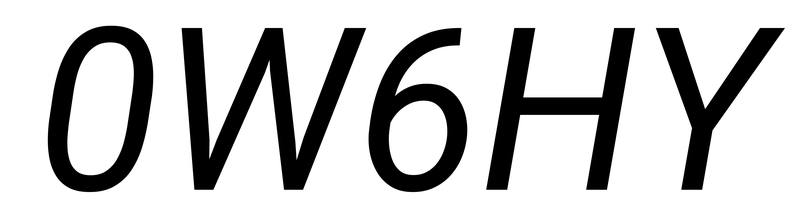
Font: Roboto-Italic_Italic